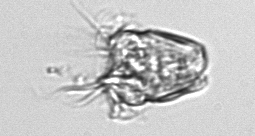
Label: Strombidium_morphotype1